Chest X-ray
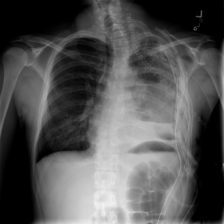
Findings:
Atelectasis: negative
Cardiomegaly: negative
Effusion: negative
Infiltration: negative
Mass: negative
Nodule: negative
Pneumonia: negative
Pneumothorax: negative
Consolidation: negative
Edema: negative
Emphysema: negative
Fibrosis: negative
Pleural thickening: negative
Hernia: negative